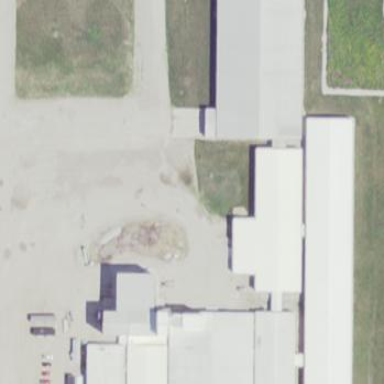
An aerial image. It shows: Industrial area.